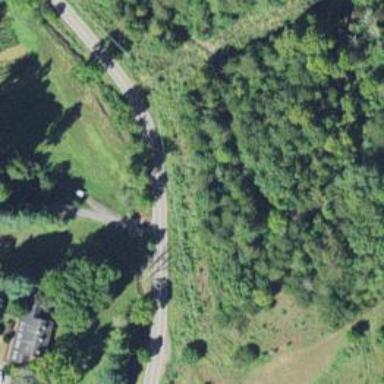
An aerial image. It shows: Culvert tunnel.